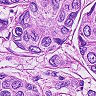
Metastatic tissue present: yes